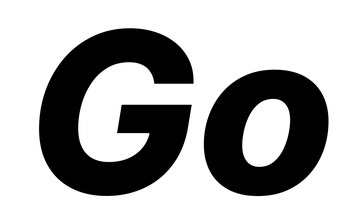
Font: Inter-Italic_ExtraBold_Italic